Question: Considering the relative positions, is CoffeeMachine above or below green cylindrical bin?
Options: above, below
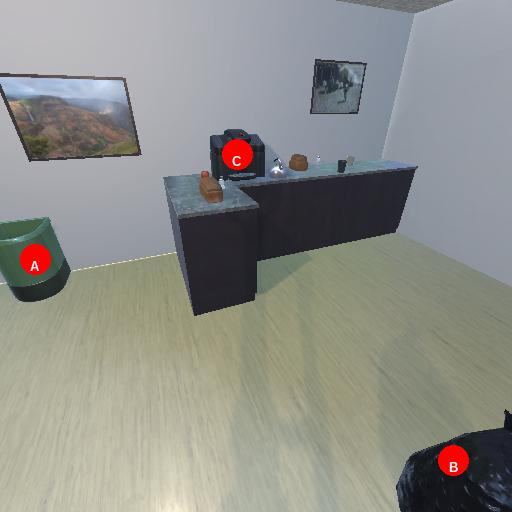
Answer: above